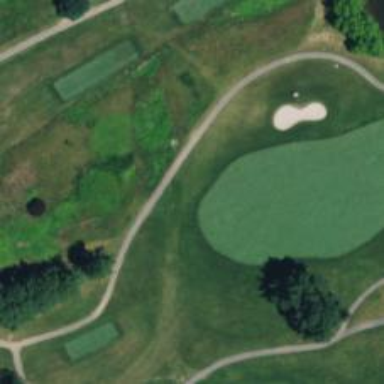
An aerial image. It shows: Golf hole.